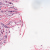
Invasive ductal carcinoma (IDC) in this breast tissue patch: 0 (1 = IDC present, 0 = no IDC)